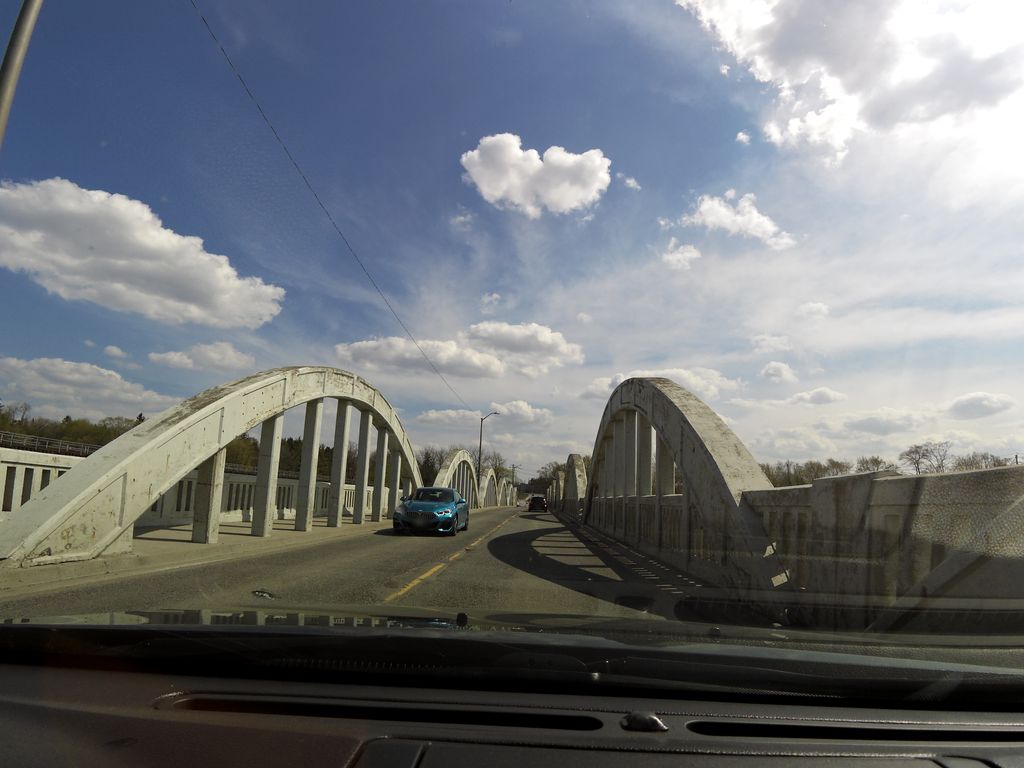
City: kitchener-waterloo